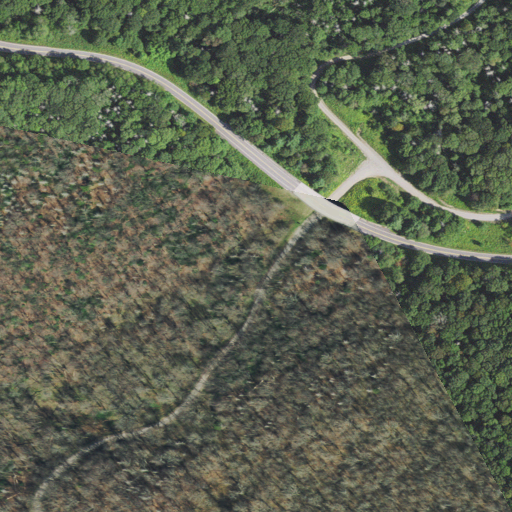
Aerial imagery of gap in Tennessee named Stratton Gap containing mixed forest, open development, deciduous forest, low intensity development, and medium intensity development